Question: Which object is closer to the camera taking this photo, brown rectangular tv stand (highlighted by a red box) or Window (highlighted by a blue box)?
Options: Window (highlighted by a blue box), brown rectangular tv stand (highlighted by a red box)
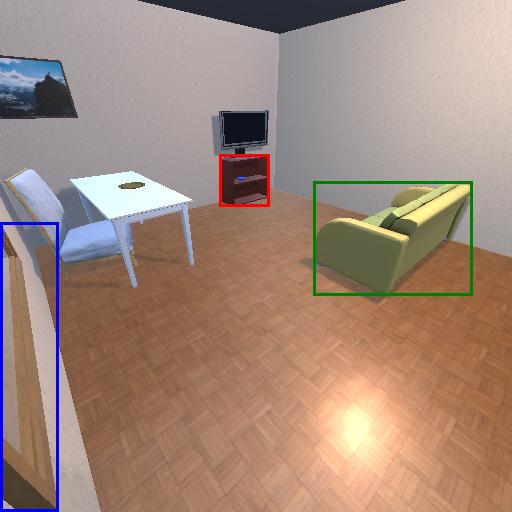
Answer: Window (highlighted by a blue box)